The picture encodes a bearing's raw vibration samples as pixel intensities in a 2-D grid. Diagnose the bearing from this image, choosing from: normal, inner_race, outer_race, ball.
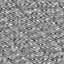
Answer: outer_race